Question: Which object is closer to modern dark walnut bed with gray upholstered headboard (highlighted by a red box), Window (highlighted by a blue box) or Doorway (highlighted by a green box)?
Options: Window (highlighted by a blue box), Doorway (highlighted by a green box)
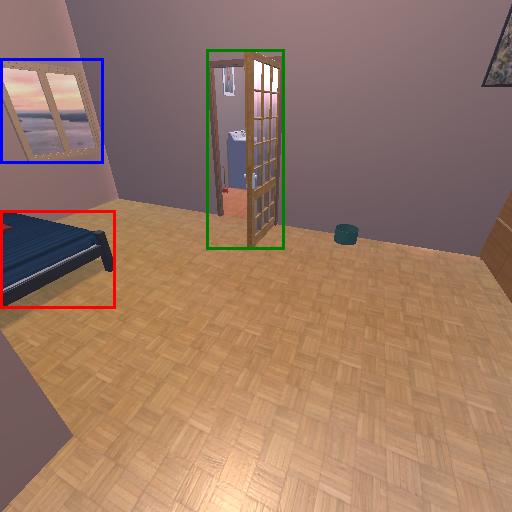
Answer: Window (highlighted by a blue box)